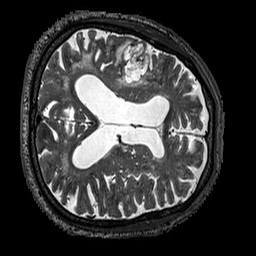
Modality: T2w
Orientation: axial
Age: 69
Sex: male
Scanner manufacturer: siemens
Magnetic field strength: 3 T
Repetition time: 3.2 s
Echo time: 0.567 s